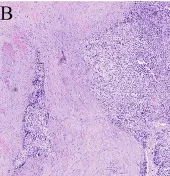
(B) HE staining indicated that tumor cells showed invasive growth (5x).
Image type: pathology (h&e)